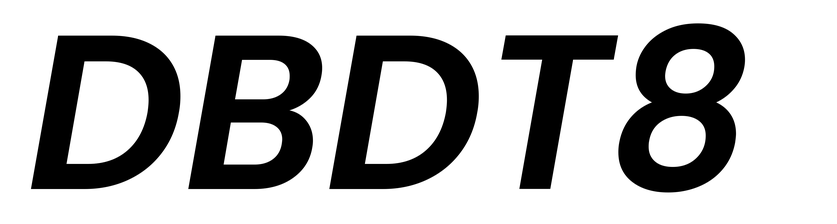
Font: Poppins-SemiBoldItalic